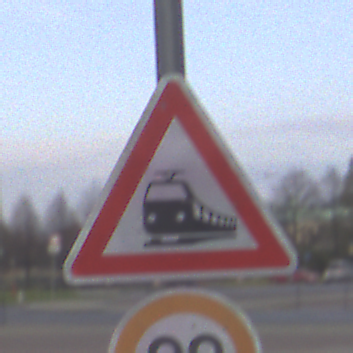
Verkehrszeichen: Bahnuebergang
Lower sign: Geschwindigkeit20
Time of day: MorningAfternoon
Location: Outdoor (Urban)
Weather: PartlyCloudy
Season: NotSpecified
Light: Natural